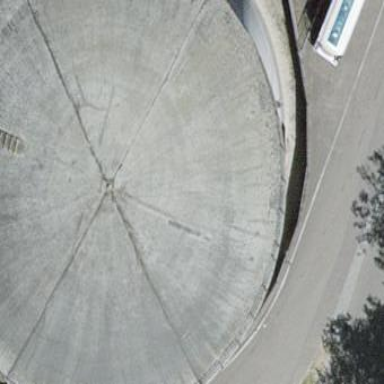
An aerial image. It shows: Building with storage tank.